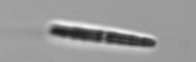
Label: pennate